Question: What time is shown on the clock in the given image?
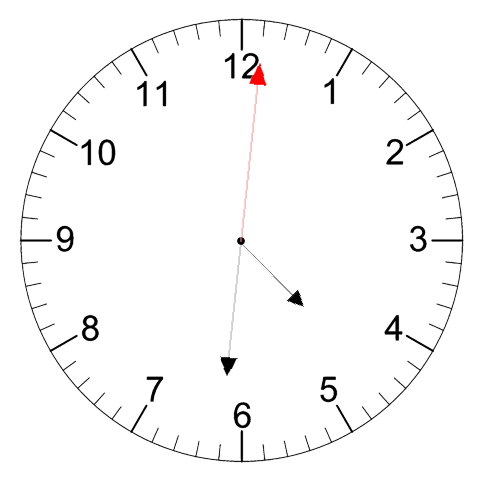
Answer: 04:31:01